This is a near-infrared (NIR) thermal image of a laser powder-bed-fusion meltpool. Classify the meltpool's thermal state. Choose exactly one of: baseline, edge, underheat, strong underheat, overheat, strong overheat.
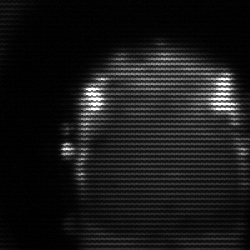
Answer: baseline